Interaction volume radius: 5 \u00c5
Interaction volume height: 15 \u00c5
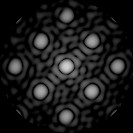
Disorder parameter: 0.05605